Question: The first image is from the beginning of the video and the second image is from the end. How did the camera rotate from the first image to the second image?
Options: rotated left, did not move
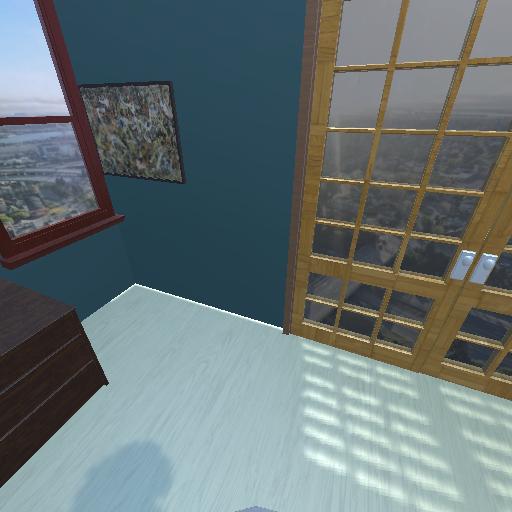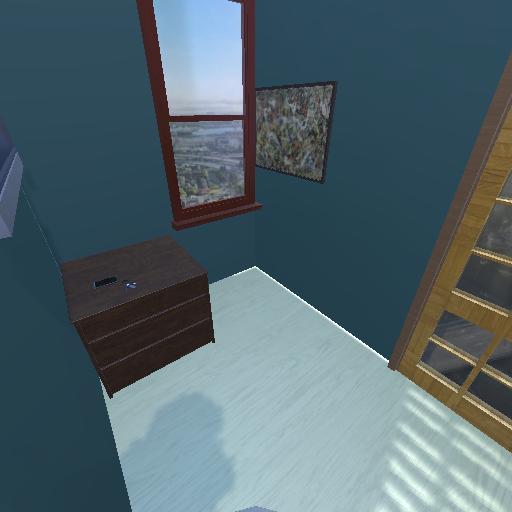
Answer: rotated left